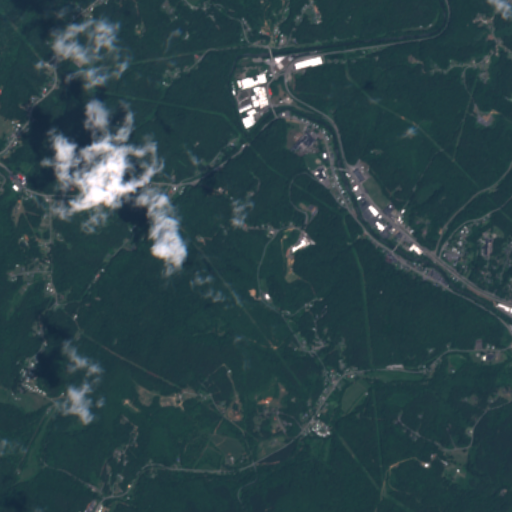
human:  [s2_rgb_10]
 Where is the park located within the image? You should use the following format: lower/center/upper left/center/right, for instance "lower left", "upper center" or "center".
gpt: The park is located in the center right of the image.
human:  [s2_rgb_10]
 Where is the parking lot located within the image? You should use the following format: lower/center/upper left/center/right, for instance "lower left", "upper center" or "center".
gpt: The parking lot is located in the center right of the image.
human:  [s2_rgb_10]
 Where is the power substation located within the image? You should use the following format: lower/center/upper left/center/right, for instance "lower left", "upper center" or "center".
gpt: The power substation is located in the upper left of the image.
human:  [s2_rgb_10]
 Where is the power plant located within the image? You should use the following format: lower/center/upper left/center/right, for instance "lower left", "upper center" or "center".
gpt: There is no power plant in the image.